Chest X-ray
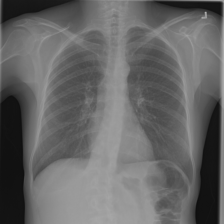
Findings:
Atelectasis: negative
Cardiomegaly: negative
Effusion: negative
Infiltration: negative
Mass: negative
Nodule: negative
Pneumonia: negative
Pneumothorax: negative
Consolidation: negative
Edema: negative
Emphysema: negative
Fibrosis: negative
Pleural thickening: negative
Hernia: negative